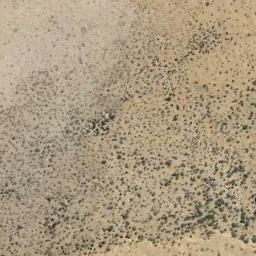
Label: chaparral